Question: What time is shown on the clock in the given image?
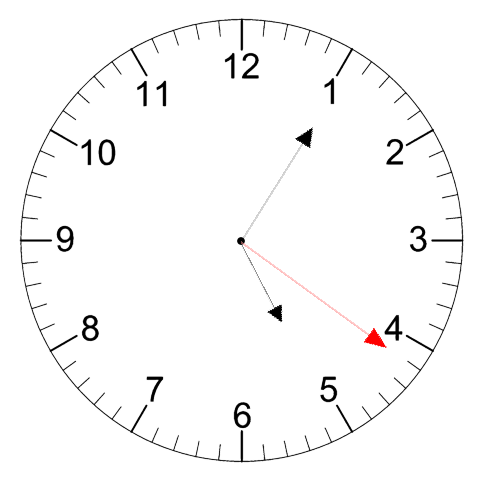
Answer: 05:05:21